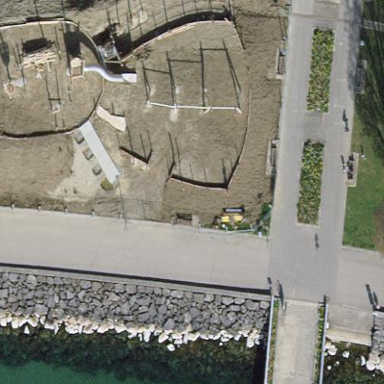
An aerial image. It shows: Playground with woodchips surface.